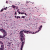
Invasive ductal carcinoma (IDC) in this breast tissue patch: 0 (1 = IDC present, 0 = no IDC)